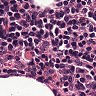
Metastatic tissue present: no